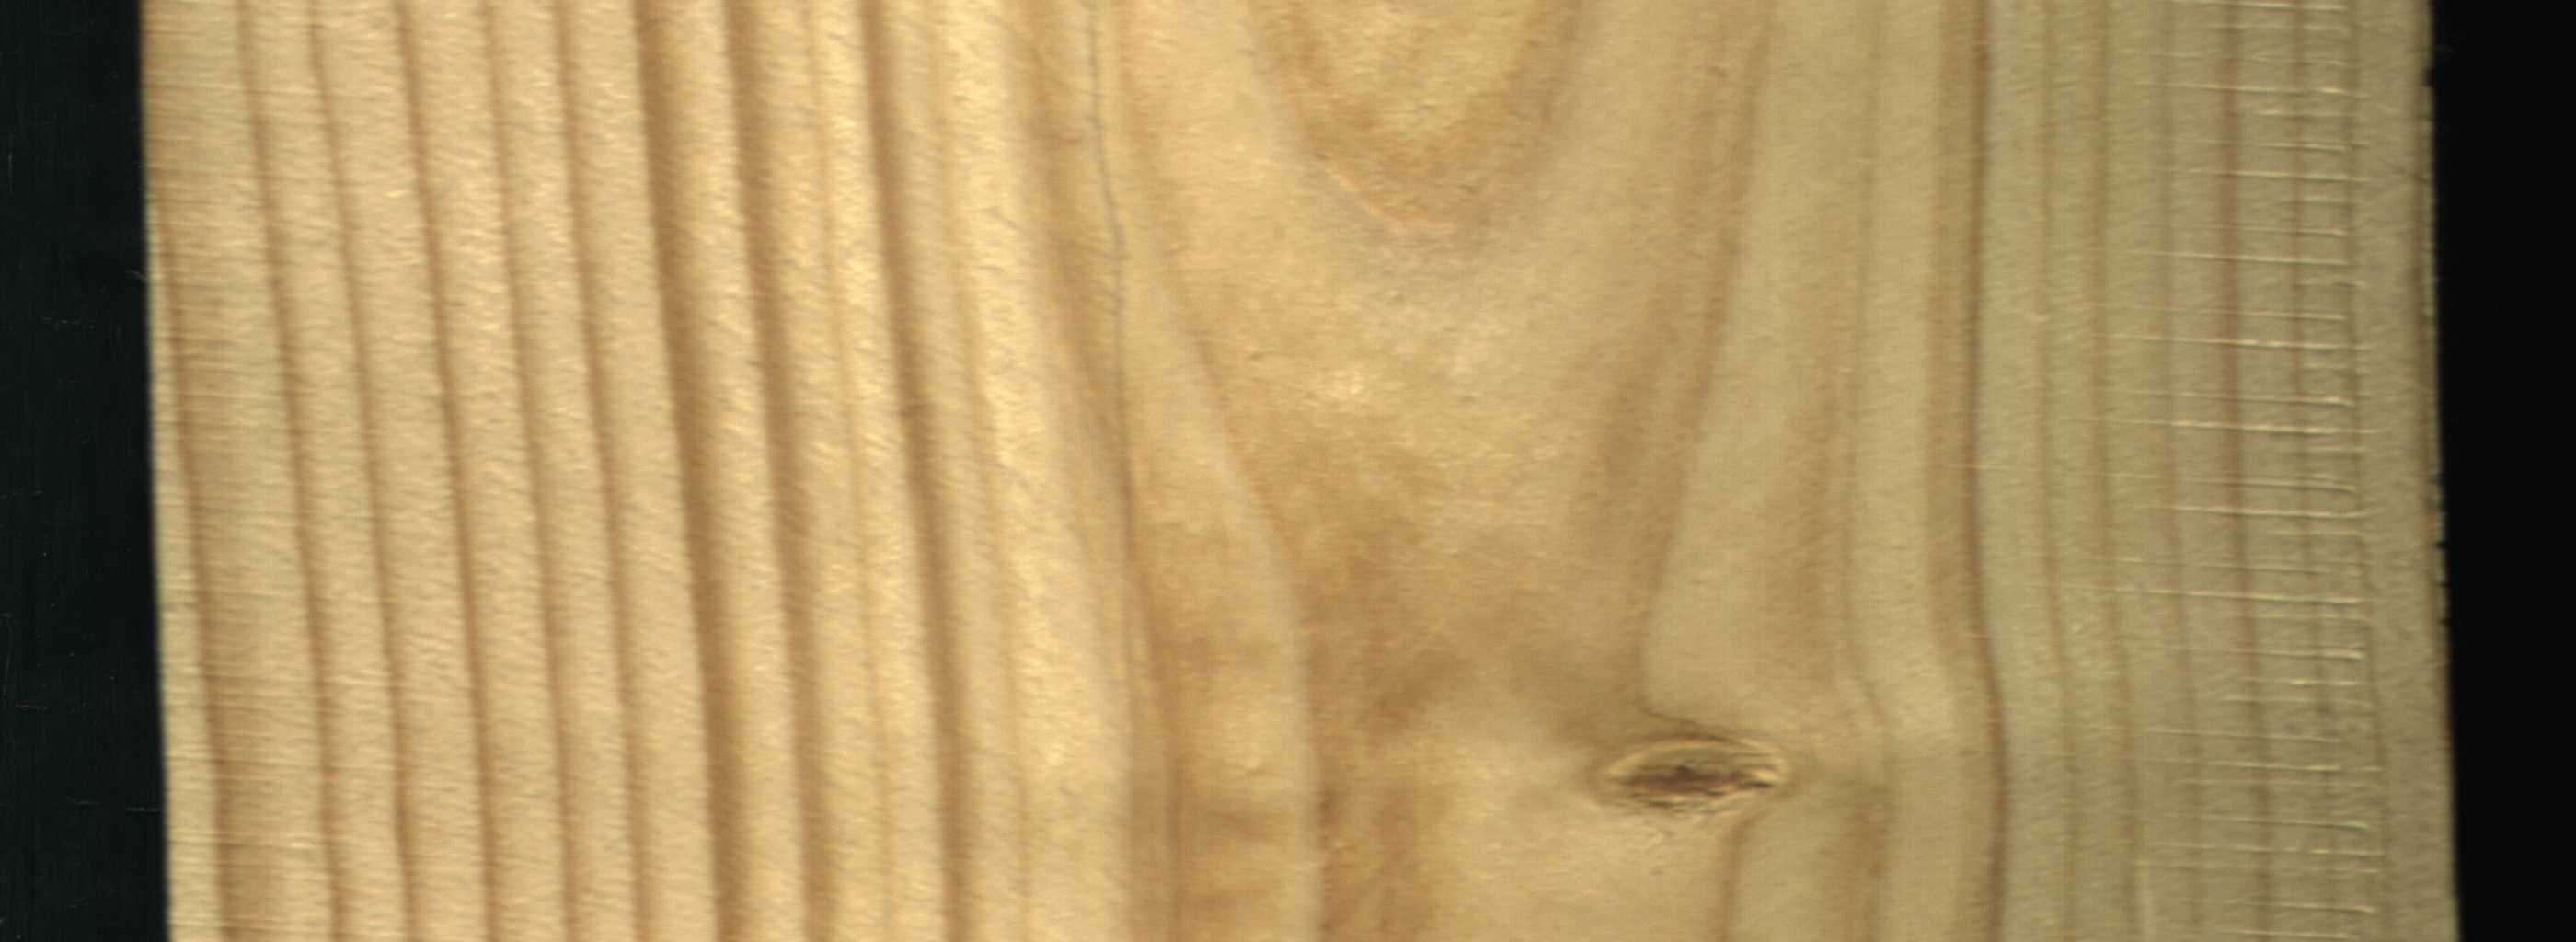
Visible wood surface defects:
Live_Knot